Question: I am developing an iPhone app and there is a table in the landscape view where I added a text field so as the user will input data, on iPhone 4, the user can click on all cells and columns and enter the text, BUT on iPhone 5, the table is NOT clickable in the first 2 columns (landscape view)! Any idea how why and how to make the first 2 columns clickable?

Plz see attachment .
Many thanks in advance
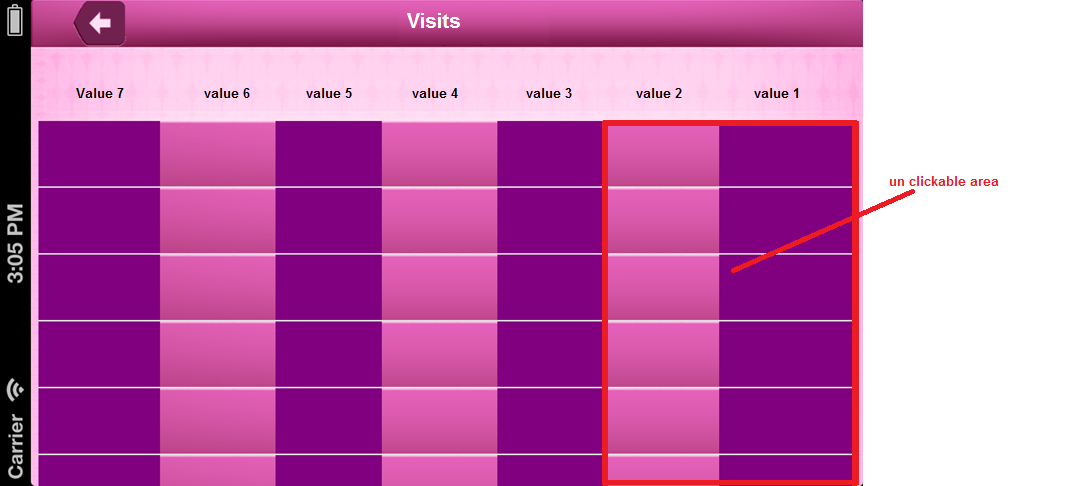
Answer: Do this for change the orientation!!
'''
-(UIInterfaceOrientation)preferredInterfaceOrientationForPresentation
{
if (UI_USER_INTERFACE_IDIOM() == UIUserInterfaceIdiomPhone)
{
return UIInterfaceOrientationLandscapeLeft;
}
}
'''